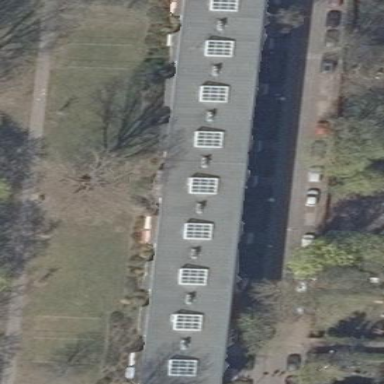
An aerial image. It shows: Residential building with flat roof.